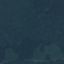
Label: Forest